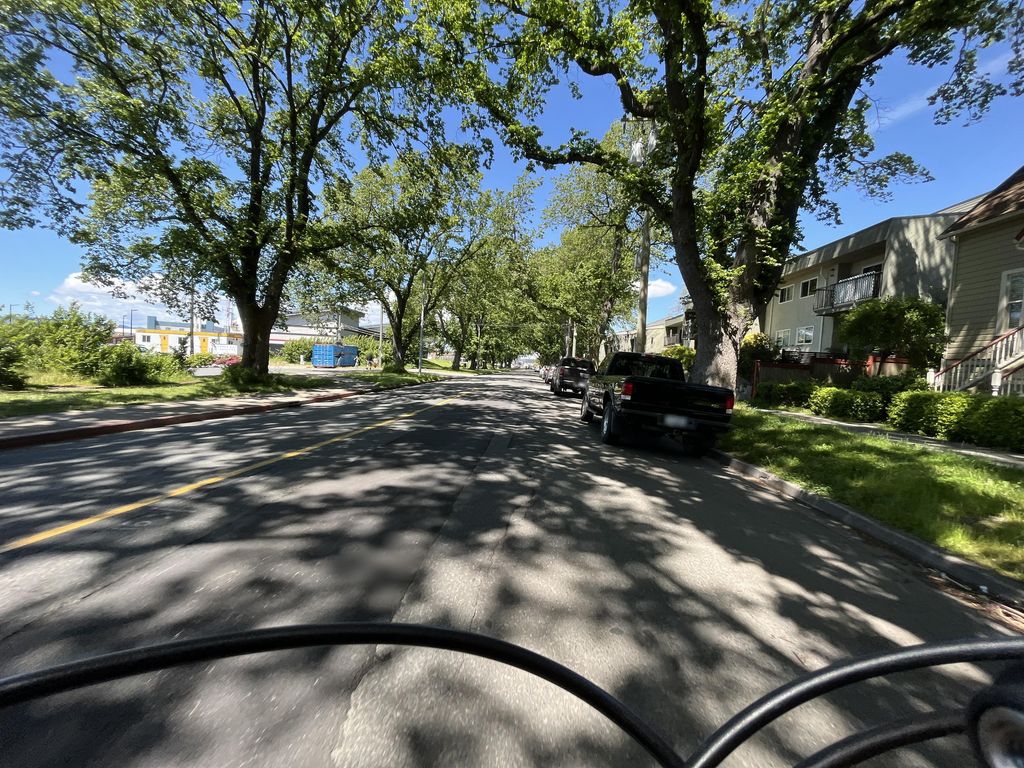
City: victoria